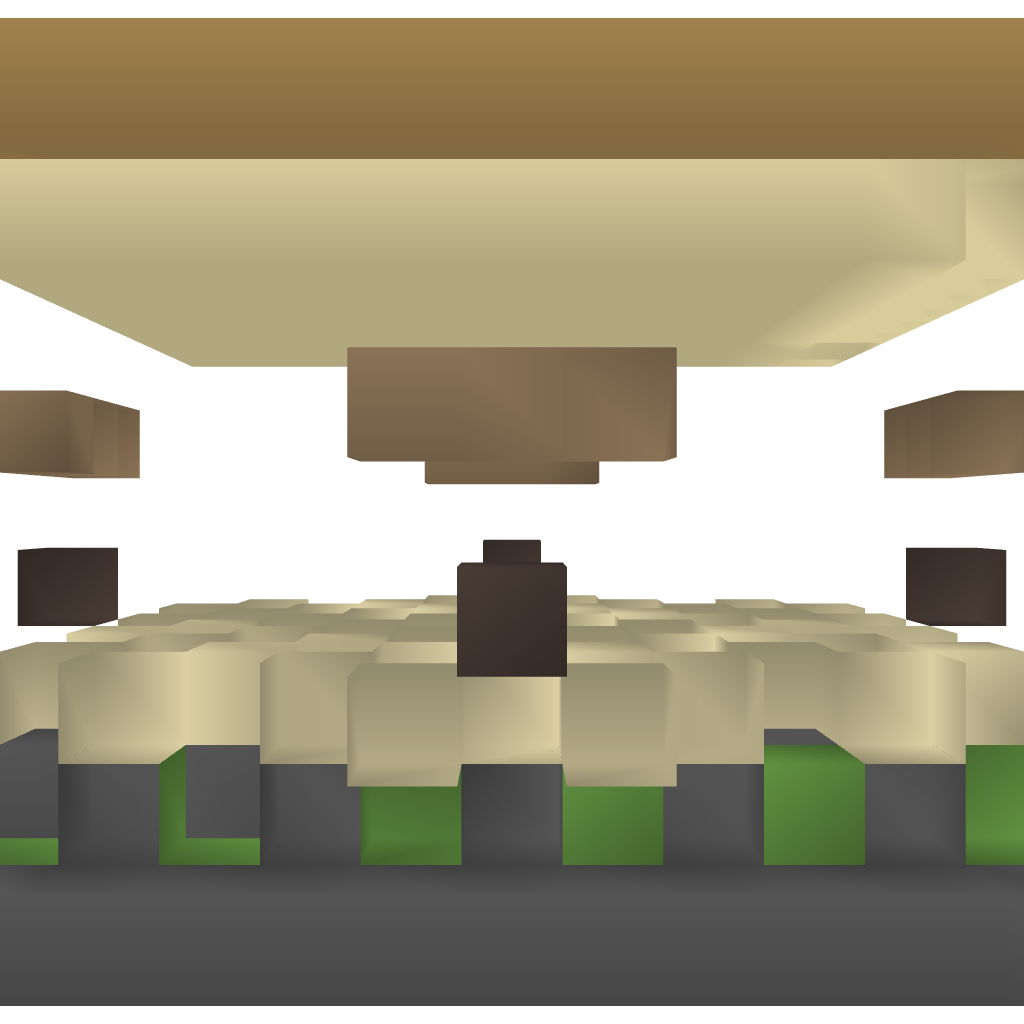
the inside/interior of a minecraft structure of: Meditation House (Trap)